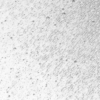
Label: not_dusty